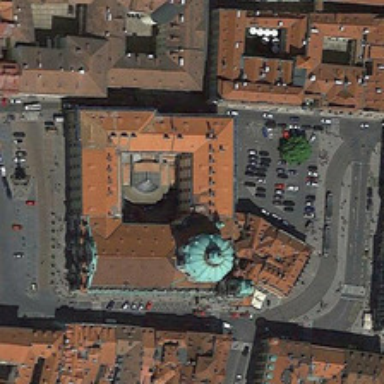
Many buildings are around a church with a parking lot .